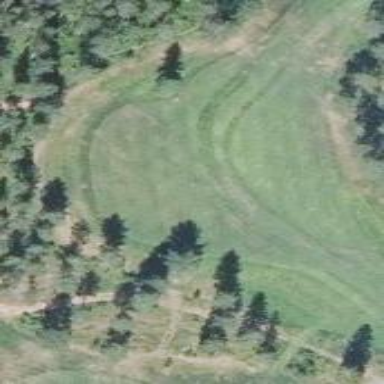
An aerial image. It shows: Golf hole.